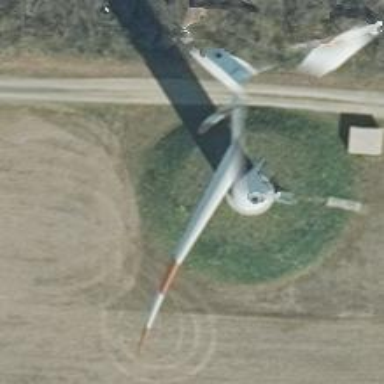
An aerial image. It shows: Wind generator powered by wind. The generator type is horizontal axis and it uses wind turbines.